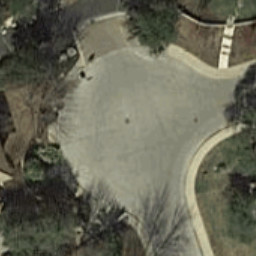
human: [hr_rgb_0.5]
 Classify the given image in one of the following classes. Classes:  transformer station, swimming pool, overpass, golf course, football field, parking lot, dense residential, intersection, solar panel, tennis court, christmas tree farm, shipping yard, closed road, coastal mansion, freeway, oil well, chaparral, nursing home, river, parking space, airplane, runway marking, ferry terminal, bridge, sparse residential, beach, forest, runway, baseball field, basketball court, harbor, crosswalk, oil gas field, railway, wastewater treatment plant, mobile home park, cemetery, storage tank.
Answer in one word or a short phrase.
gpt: closed road